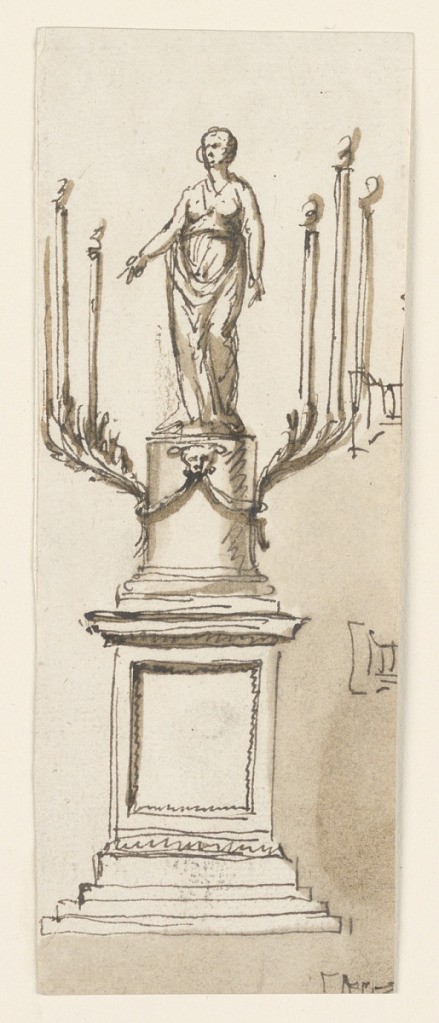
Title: Candlestick
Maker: Giuseppe Barberi, Italian, 1746–1809
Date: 1746–1809
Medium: Pen and brown ink, brush and brown wash on off-white laid paper, lined
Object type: Drawing
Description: Candlestick.